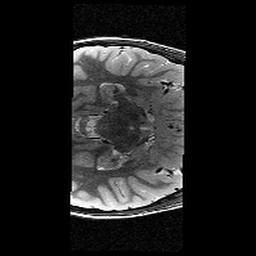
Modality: T2w
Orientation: axial
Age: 11
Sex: male
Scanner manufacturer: siemens
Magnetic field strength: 3 T
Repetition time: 9.23 s
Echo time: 0.067 s